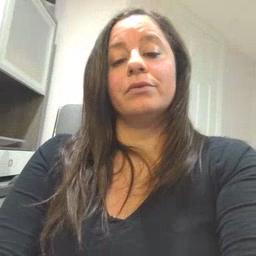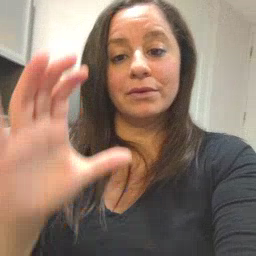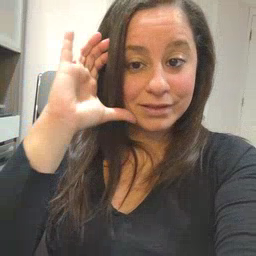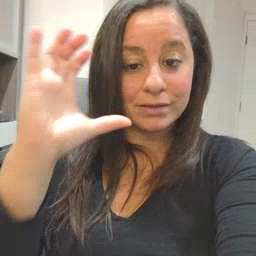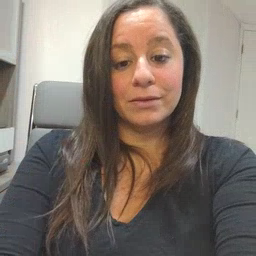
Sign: listen